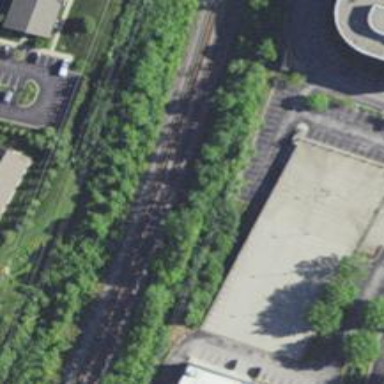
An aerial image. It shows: Railway track.